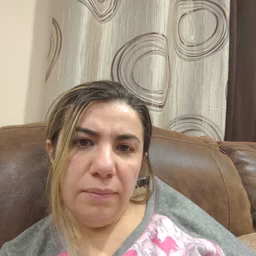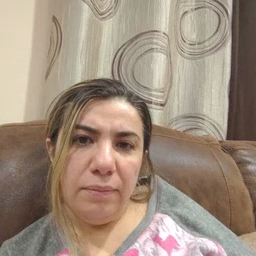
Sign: kiss